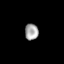
Tissue: lung
Cell type: Epithelial cells
Senescence score: 0.1935
Nuclear area (px): 214
Mean DAPI intensity: 165.07